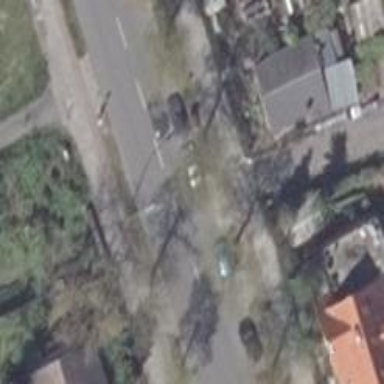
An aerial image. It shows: Beautiful avenue lined with deciduous broadleaved trees.